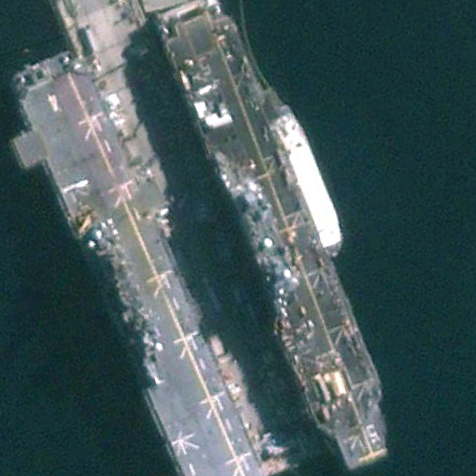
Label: assault